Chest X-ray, AP view. Patient: 53 years old, sex F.
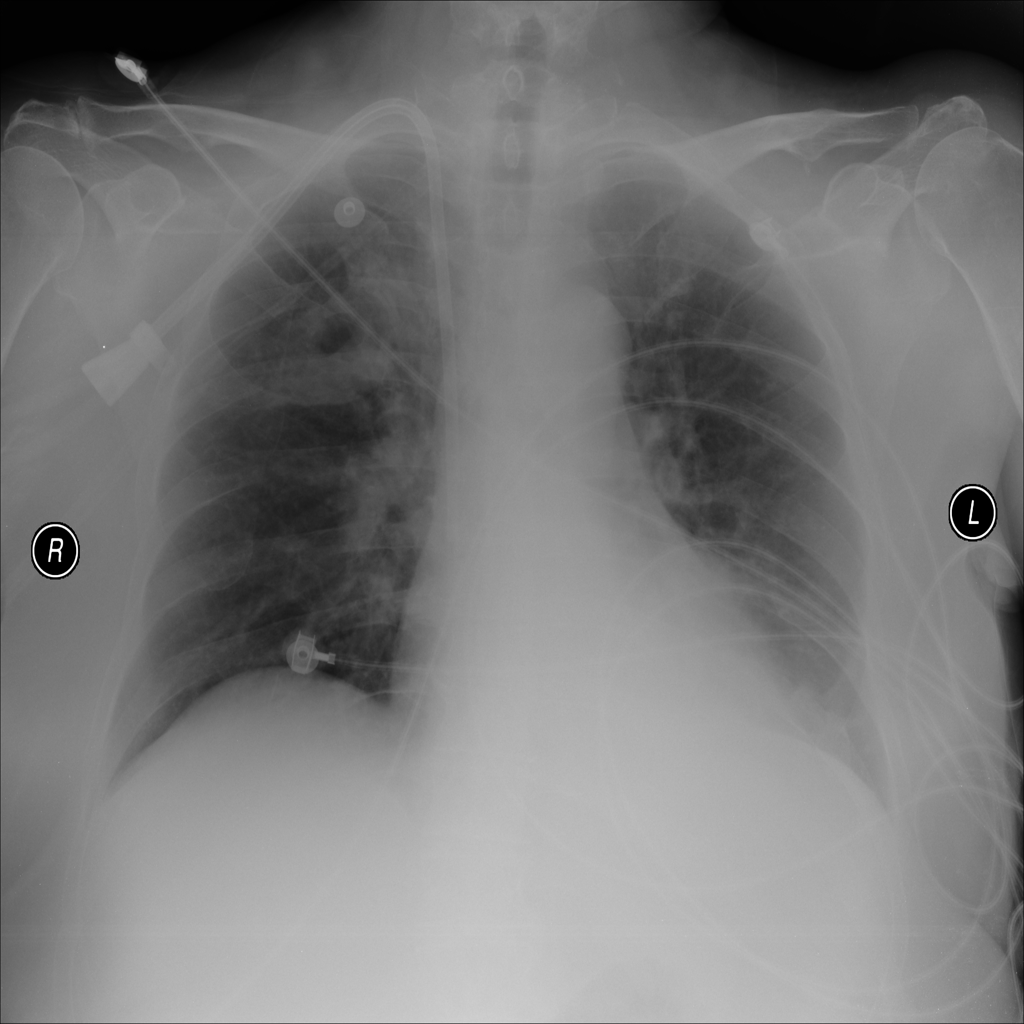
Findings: Atelectasis, Effusion, Infiltration